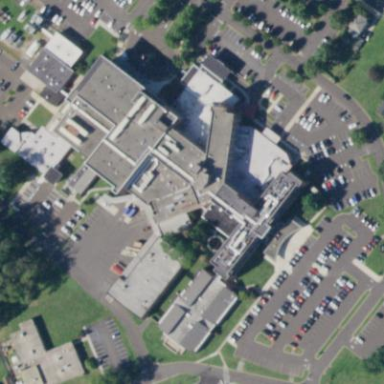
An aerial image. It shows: Hospital.